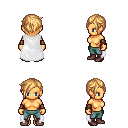
a pixel art fantasy rpg character, female body template, human, tanned skin, white cape, teal pants, light blonde pixie cut hairstyle, leather bracers, maroon shoes, four views (front, back, left, right), 2x2 character sprite sheet, small pixel art, hard edges, no anti-aliasing